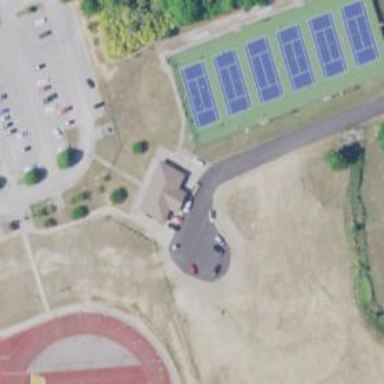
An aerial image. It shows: Tennis court on the leisure land pitch.